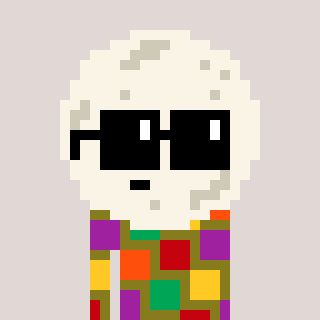
a pixel art character with square black sunglasses, a moon-shaped head and a gunk-colored body on a warm background